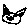
Label: cat